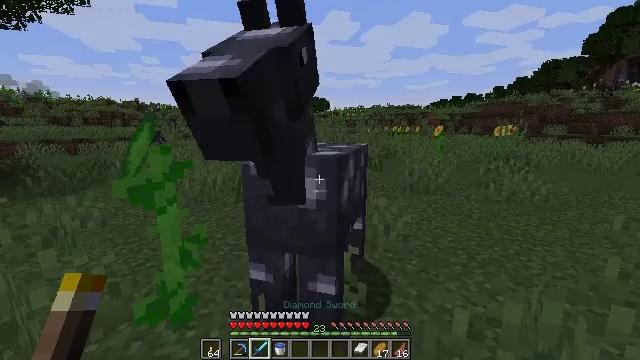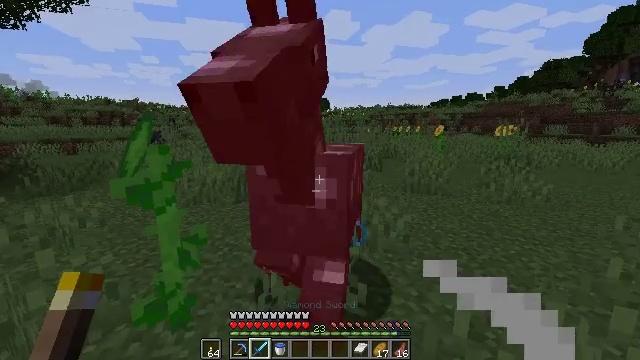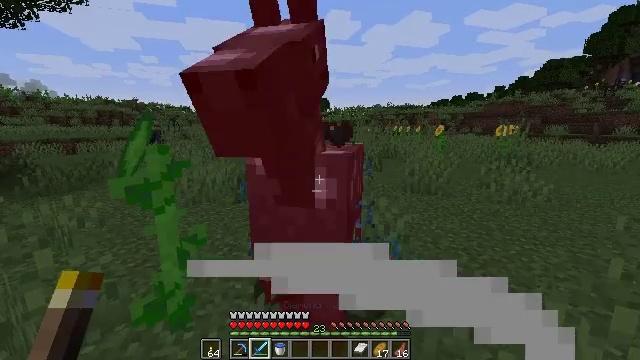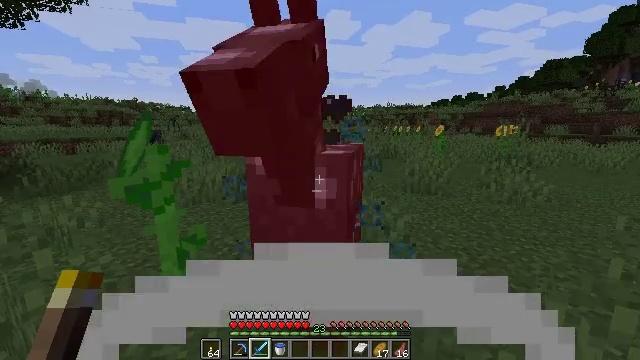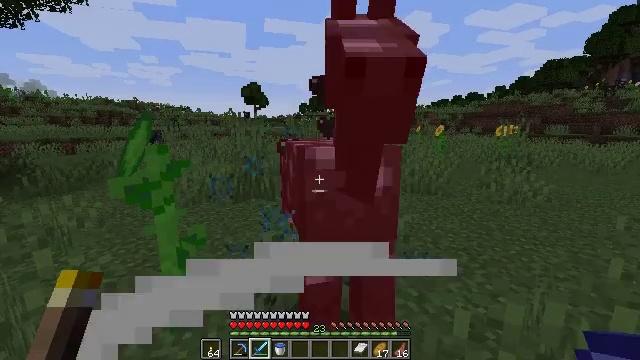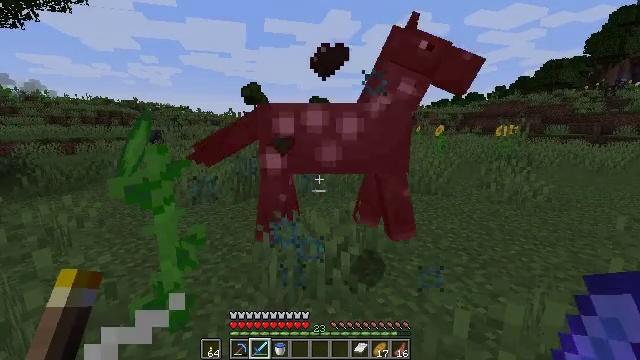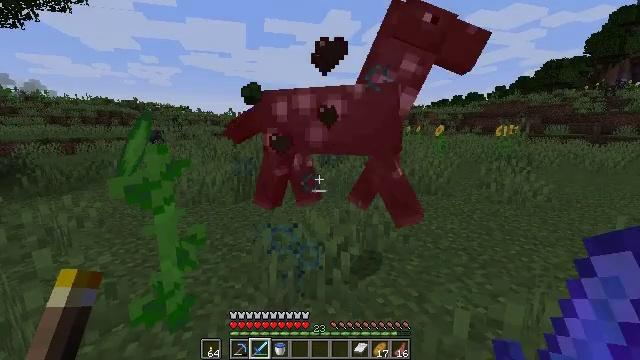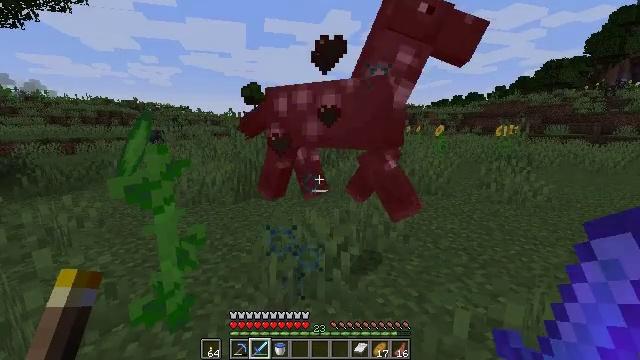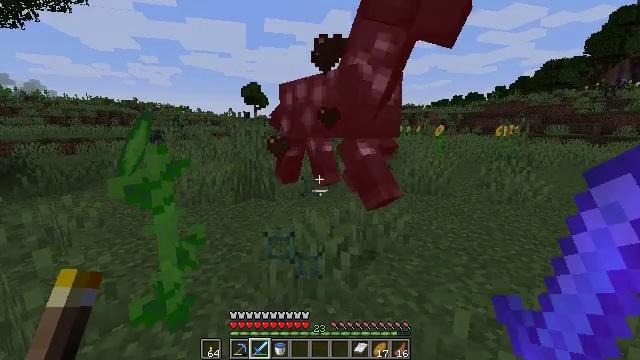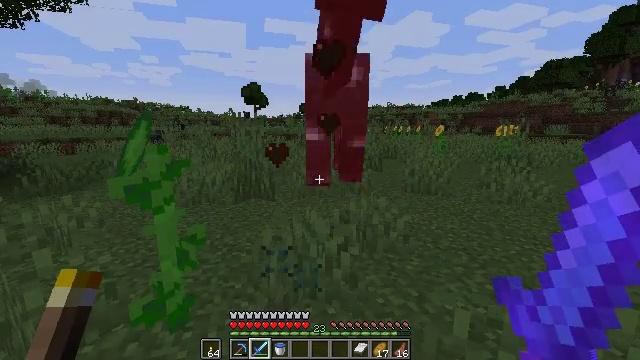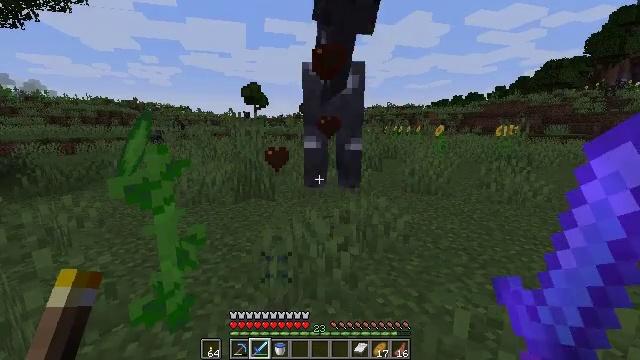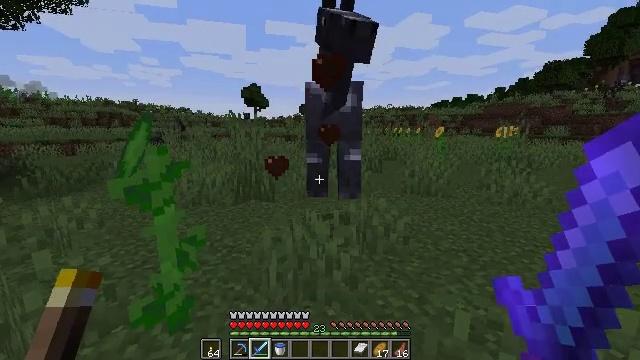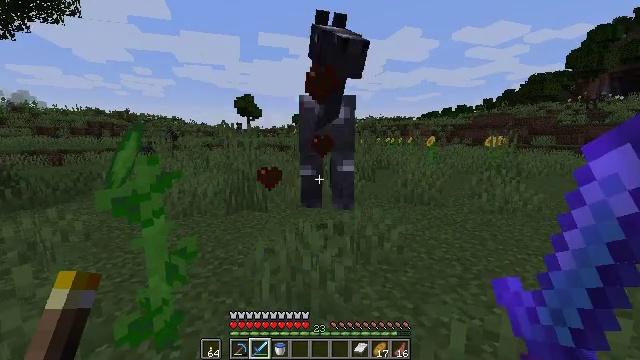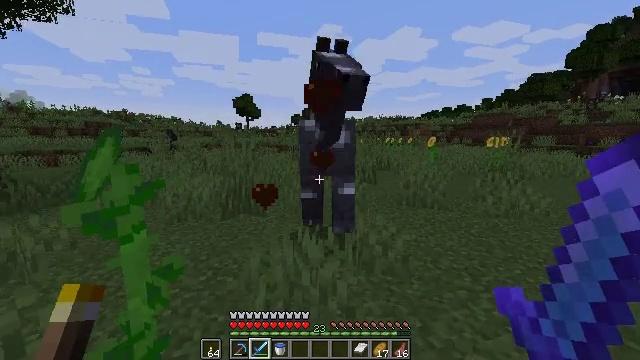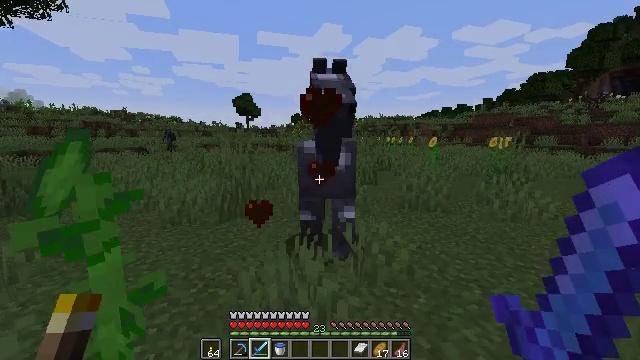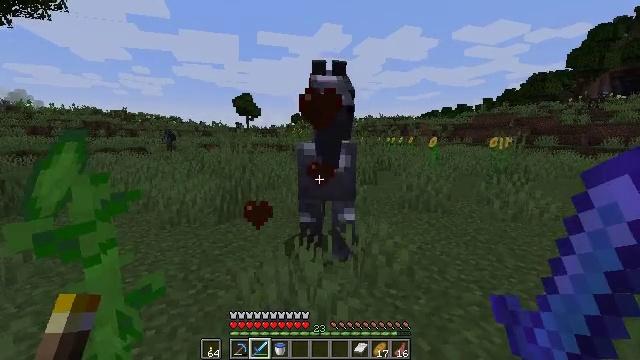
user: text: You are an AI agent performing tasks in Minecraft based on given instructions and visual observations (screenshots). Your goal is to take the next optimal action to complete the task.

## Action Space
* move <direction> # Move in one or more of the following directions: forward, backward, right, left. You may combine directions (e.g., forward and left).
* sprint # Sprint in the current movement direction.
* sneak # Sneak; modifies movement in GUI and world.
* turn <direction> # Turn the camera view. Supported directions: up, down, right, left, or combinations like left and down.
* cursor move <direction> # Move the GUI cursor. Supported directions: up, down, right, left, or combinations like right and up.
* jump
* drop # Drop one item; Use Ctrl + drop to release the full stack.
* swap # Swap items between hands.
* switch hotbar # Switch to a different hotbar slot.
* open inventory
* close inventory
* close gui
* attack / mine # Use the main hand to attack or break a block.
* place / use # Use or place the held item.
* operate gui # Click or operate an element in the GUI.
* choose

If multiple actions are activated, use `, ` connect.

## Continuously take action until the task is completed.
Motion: motion action
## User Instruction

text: Hunt animals.
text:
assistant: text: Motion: no_op
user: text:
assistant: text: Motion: no_op
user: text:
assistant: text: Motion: no_op
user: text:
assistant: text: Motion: no_op
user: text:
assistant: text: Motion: no_op
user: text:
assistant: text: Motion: no_op
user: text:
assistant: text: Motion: no_op
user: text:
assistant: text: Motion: no_op
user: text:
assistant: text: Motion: no_op
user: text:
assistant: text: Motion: no_op
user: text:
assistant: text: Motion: no_op
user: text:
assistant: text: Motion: move forward, turn right and up
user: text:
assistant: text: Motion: move forward
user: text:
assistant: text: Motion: move forward
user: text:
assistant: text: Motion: move forward
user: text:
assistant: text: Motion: move forward, turn down, attack / mine
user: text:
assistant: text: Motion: move forward, turn down, attack / mine
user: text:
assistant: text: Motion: attack / mine
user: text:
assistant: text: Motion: no_op
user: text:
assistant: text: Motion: no_op
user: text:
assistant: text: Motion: no_op
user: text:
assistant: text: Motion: no_op
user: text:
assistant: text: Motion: no_op
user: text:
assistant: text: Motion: no_op
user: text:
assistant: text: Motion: no_op
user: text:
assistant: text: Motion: turn right
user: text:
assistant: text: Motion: turn right
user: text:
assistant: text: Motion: turn right
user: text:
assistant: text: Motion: turn right
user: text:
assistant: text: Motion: turn right